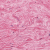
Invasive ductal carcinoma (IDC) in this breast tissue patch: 0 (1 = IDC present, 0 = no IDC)